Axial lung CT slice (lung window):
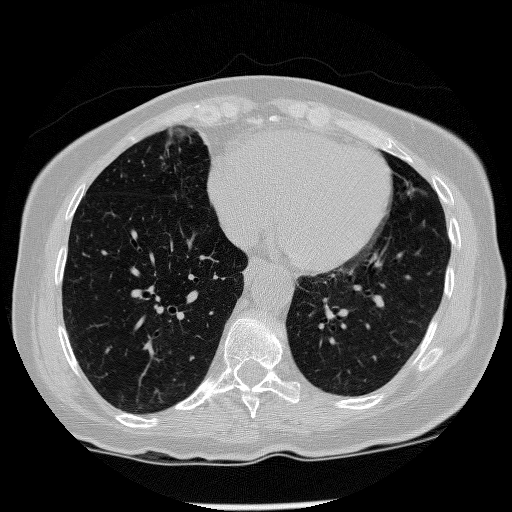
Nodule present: no